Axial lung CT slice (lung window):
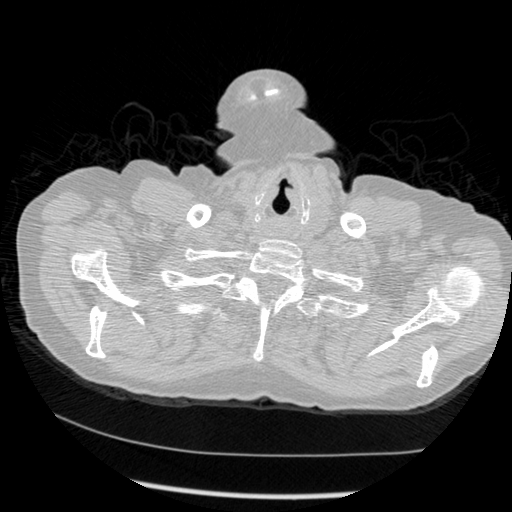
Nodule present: no